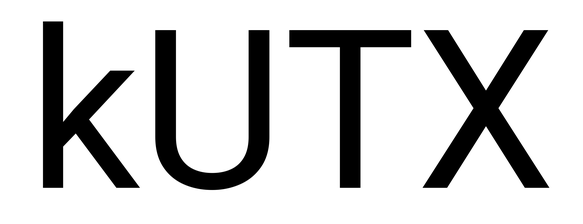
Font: Roboto_Regular